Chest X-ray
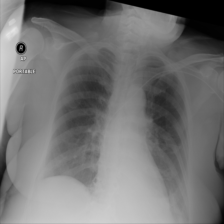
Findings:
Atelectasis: negative
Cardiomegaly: negative
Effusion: negative
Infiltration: negative
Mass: negative
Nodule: negative
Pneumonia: negative
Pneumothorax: negative
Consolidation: negative
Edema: negative
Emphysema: negative
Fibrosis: negative
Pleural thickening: negative
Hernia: negative